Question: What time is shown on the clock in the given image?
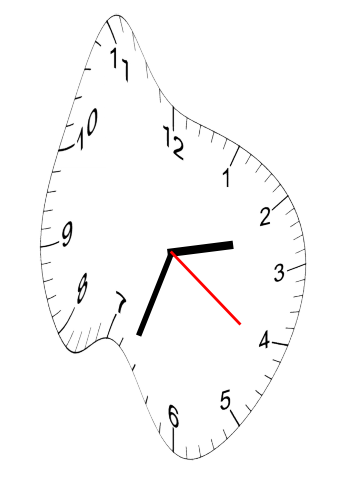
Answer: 02:33:21